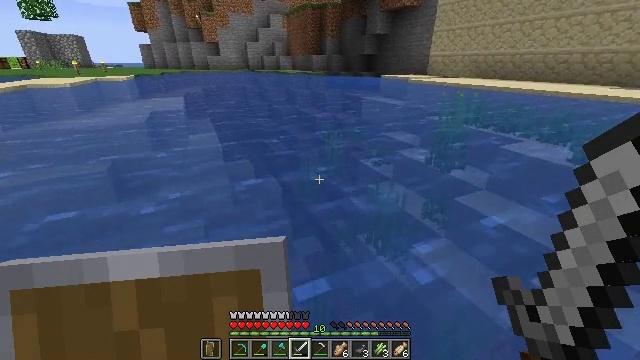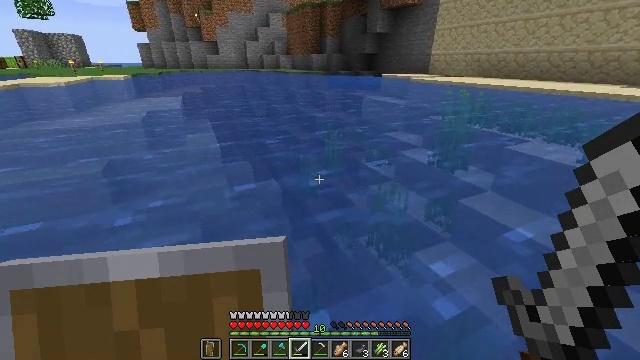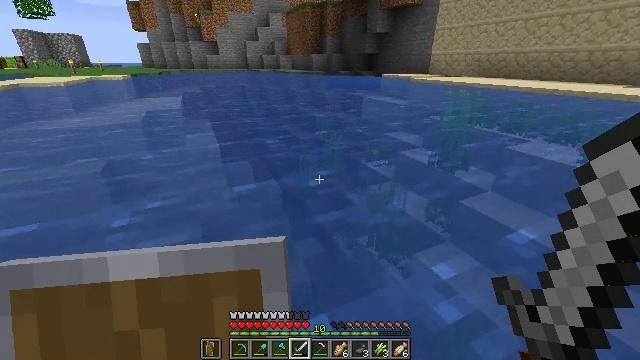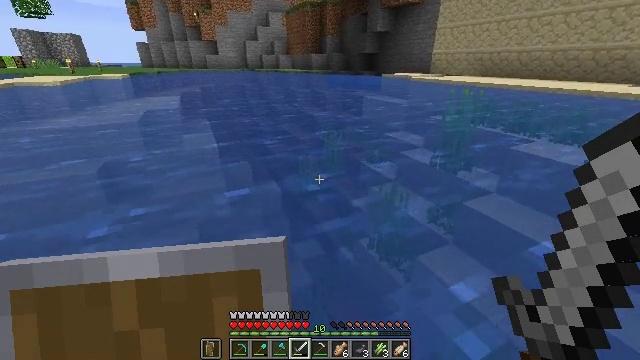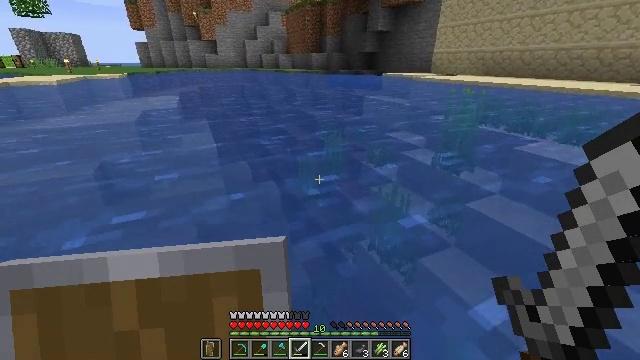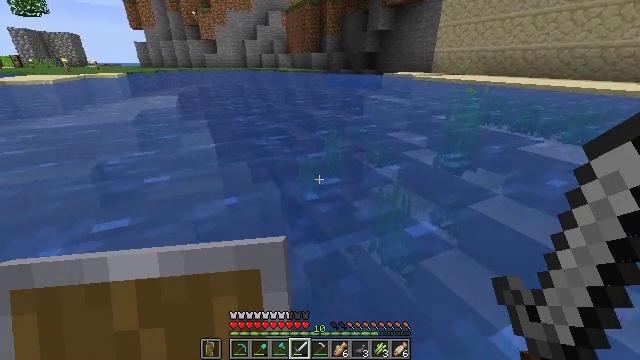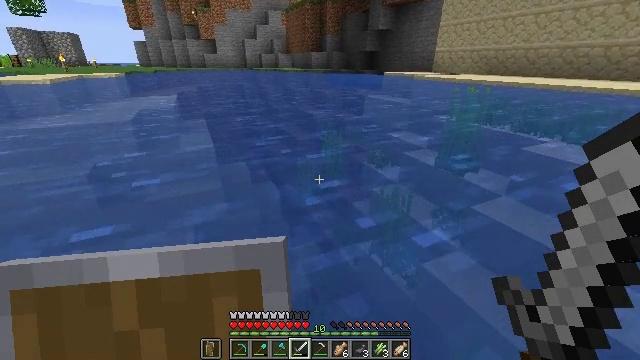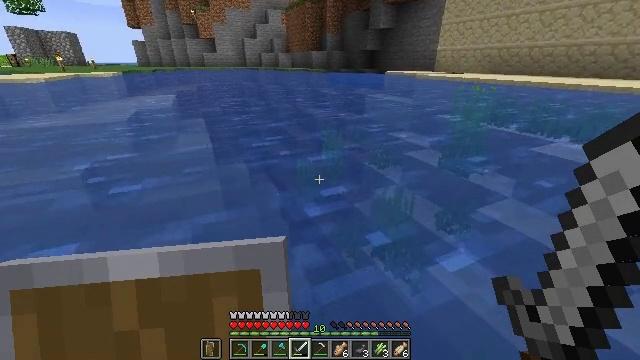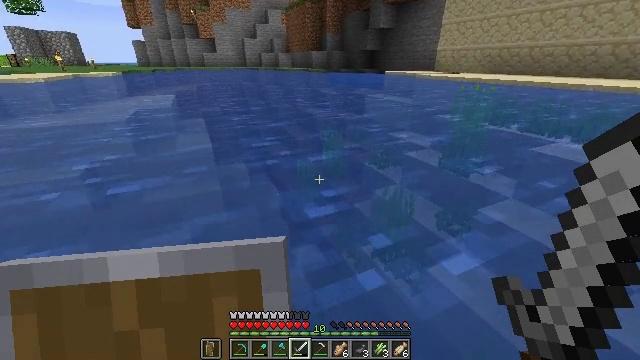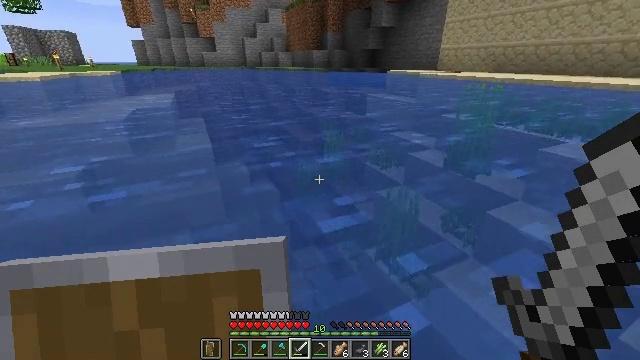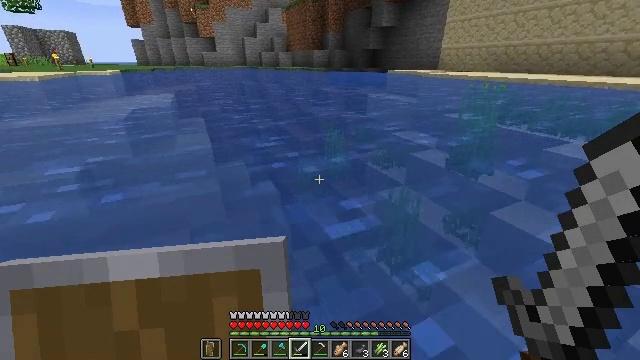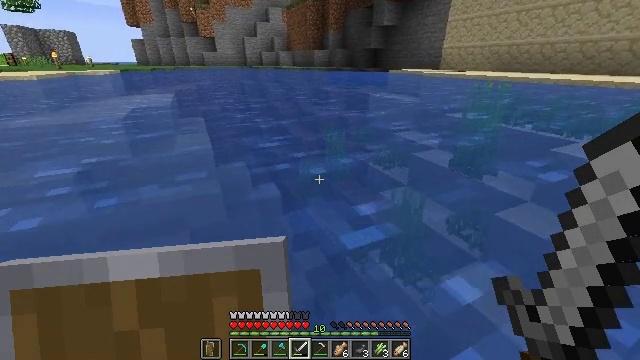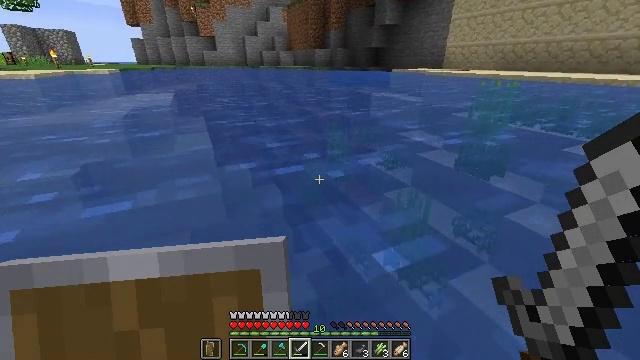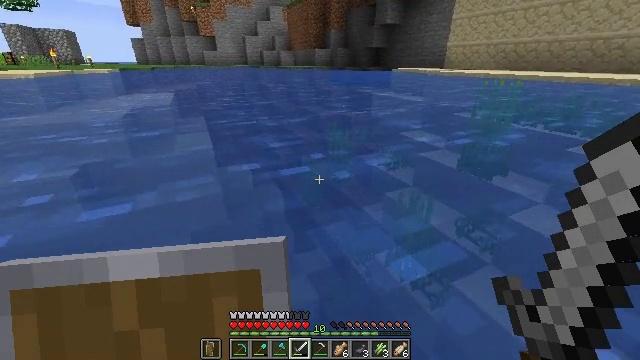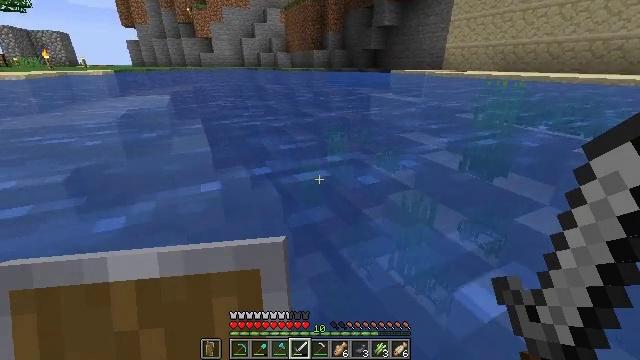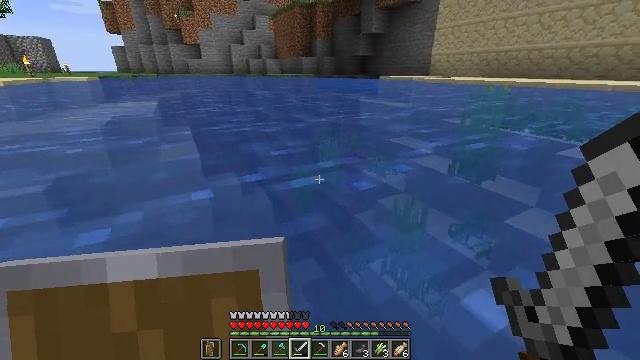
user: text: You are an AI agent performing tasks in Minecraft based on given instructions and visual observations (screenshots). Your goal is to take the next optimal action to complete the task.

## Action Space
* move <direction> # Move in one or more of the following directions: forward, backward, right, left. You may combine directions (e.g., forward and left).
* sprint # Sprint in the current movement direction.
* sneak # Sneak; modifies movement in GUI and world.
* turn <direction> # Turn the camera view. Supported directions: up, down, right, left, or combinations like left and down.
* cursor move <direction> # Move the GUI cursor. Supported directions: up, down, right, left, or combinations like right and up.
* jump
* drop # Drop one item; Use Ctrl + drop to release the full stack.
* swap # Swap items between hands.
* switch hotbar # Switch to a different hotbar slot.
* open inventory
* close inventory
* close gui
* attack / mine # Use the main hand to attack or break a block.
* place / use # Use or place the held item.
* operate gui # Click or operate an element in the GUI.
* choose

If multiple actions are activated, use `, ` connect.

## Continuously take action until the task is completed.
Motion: motion action
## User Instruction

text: Smelt a cooked cod.
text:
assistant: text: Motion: move forward
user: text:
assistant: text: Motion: move forward
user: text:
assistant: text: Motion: move forward
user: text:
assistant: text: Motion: move forward
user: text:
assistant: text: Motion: move forward
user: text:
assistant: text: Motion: move forward
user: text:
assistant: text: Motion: move forward and move left
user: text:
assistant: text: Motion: move forward and move left
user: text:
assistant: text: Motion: move forward and move left
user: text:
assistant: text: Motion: move forward and move left
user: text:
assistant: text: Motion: move forward and move left
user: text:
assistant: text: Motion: move forward and move left
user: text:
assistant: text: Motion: move forward and move left
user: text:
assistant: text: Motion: move forward and move left
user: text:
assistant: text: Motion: move forward and move left, turn right and up
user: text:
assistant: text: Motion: move forward and move left
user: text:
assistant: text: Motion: move forward and move left, turn left
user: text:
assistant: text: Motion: move forward and move left
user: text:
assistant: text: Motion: move forward and move left, turn left
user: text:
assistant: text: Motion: move forward and move left, turn left and up
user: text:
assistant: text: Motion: move forward and move left, turn left and up, jump
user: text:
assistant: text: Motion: move forward and move left, turn left and up, jump
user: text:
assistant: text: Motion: move forward and move left, turn left and up, jump
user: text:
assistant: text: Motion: move forward and move left, turn left, jump
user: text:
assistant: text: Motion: move forward and move left, jump
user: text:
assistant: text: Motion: move forward and move left, jump
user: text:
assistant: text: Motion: move forward and move left, jump
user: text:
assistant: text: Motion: move forward and move left, jump
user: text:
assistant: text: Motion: move forward and move left, jump
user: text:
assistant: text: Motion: move forward and move left, jump